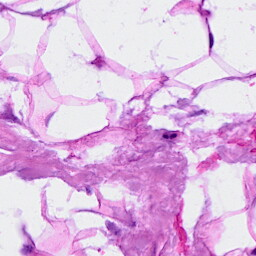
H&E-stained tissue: Breast